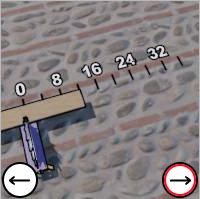
Task: length
Answer: 12
First scale value: 8.0